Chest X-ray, AP view. Patient: 46 years old, sex M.
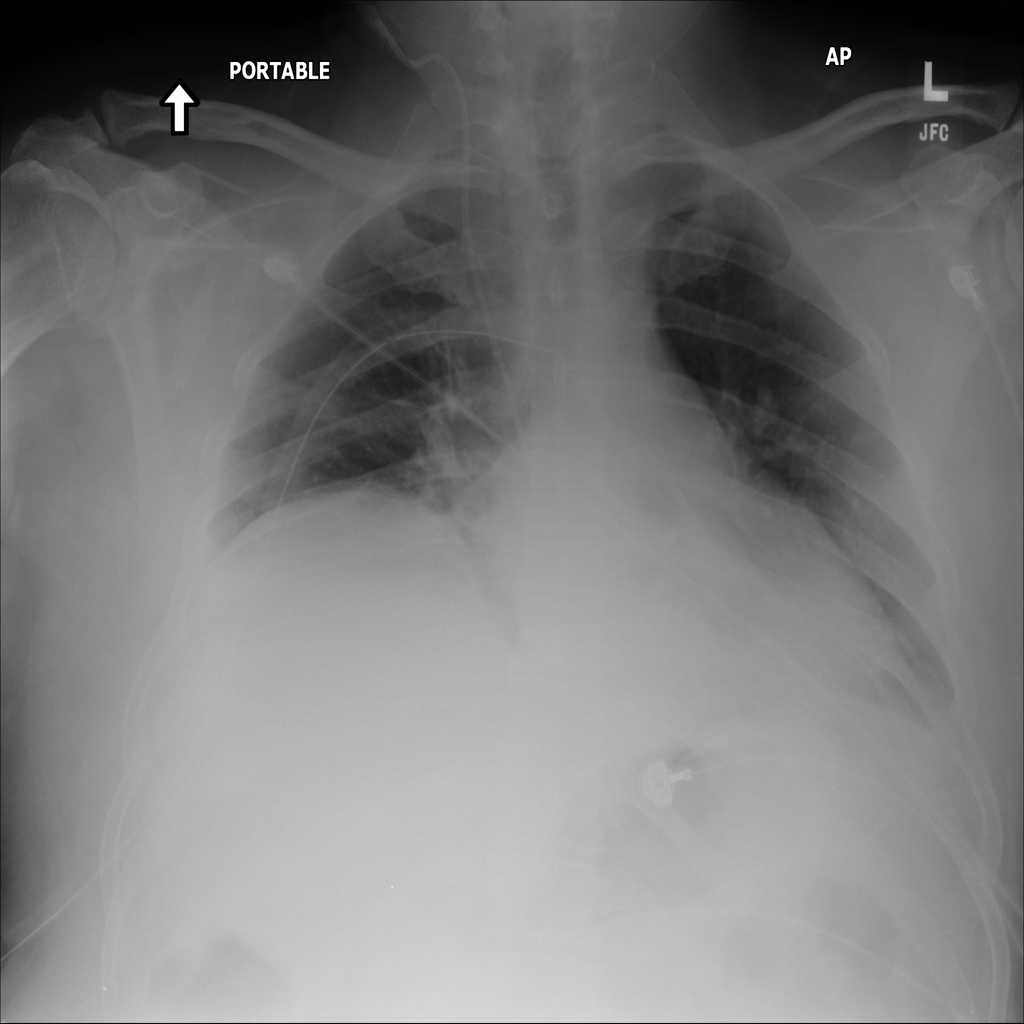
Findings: No Finding